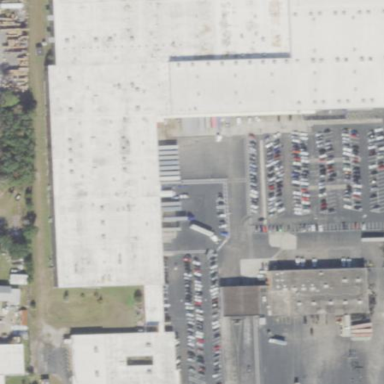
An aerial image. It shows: Warehouse.